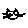
Label: cat